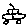
Label: car